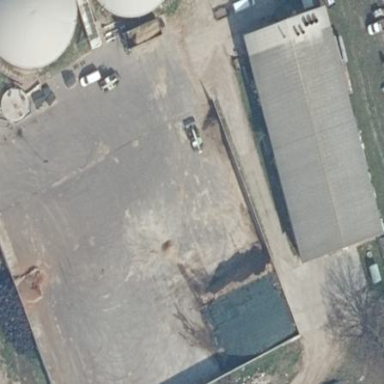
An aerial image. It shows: Bunker silo.